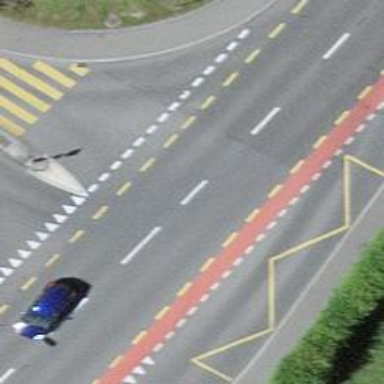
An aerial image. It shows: Secondary road with designated cycle lane and separate sidewalks on both sides.